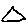
Label: triangle